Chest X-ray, AP view. Patient: 33 years old, sex M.
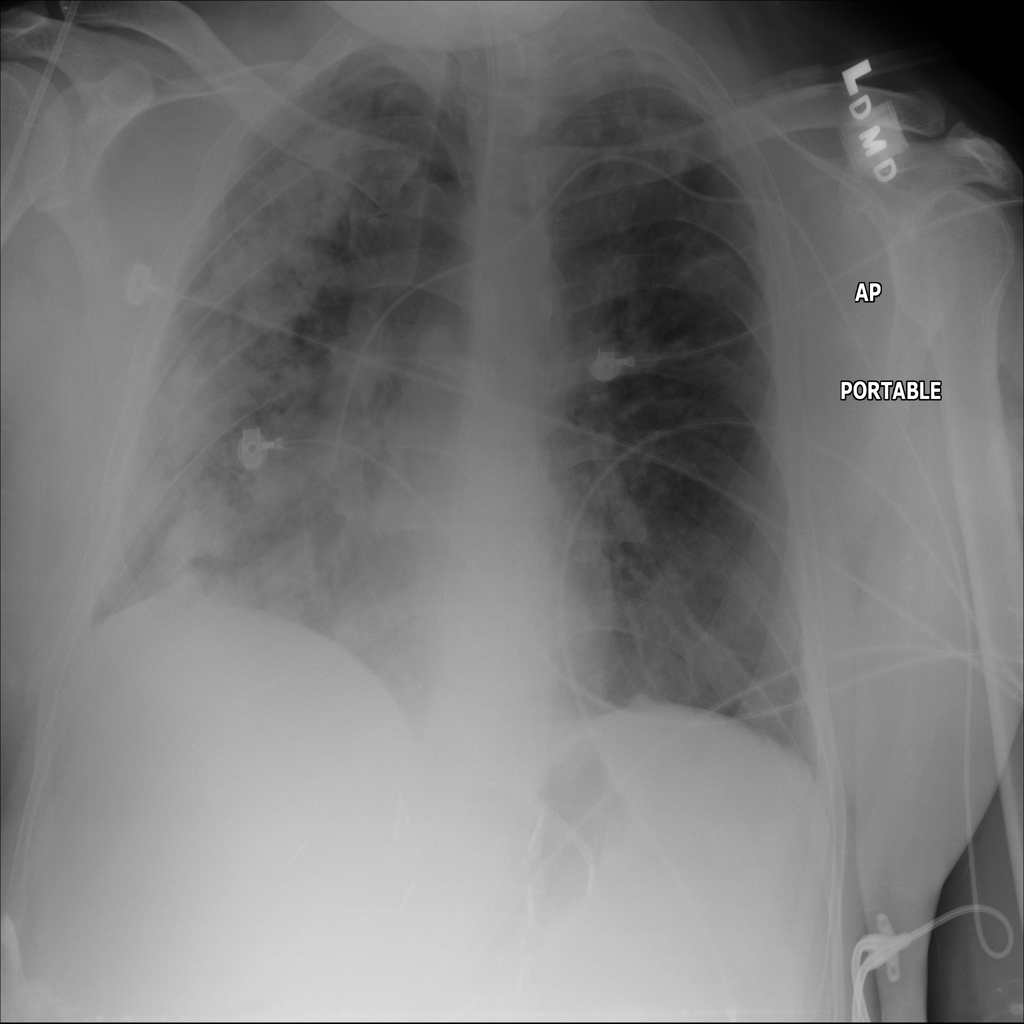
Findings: Infiltration